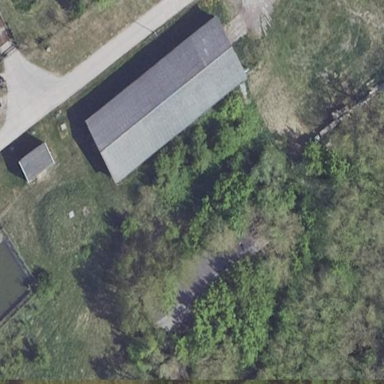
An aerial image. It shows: Farm auxiliary building.